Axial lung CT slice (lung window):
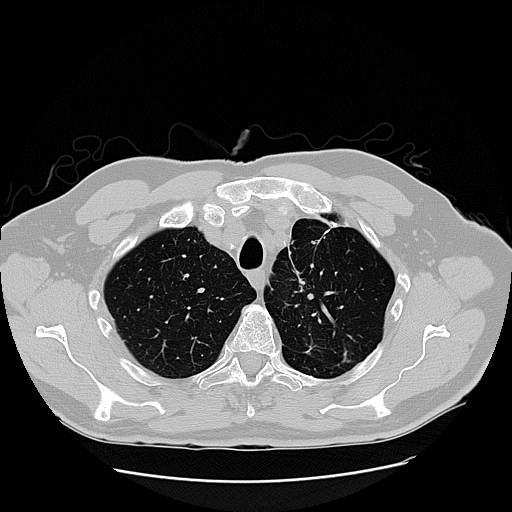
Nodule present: no